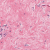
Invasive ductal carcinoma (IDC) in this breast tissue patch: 0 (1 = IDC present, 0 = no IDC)